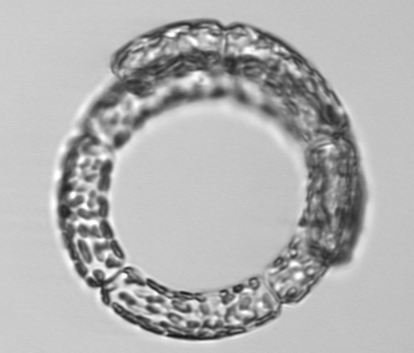
Label: Guinardia_striata